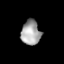
Tissue: lung
Cell type: Endothelial cells
Senescence score: 0.1978
Nuclear area (px): 467
Mean DAPI intensity: 164.171